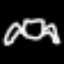
Label: frog